Interaction volume radius: 5 \u00c5
Interaction volume height: 15 \u00c5
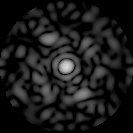
Disorder parameter: 0.8166